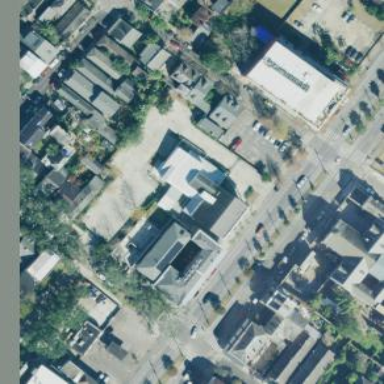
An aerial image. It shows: Community center building.